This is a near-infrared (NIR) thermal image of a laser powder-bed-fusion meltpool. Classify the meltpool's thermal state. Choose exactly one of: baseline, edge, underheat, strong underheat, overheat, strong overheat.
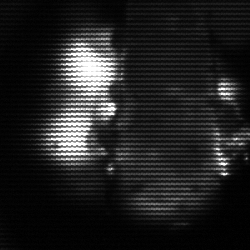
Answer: strong underheat